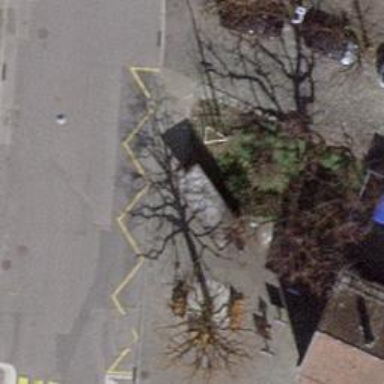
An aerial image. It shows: Bus stop with sheltered platform for public transport.